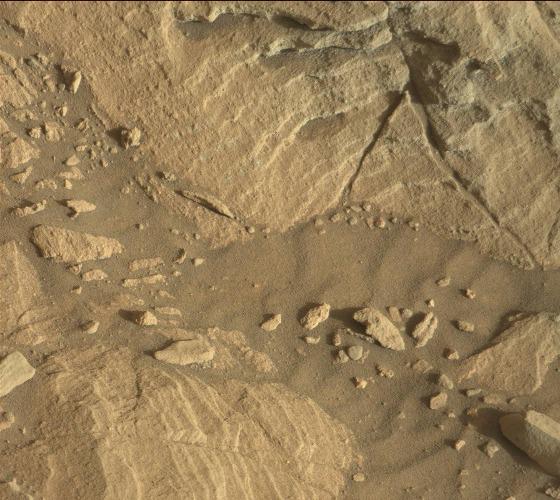
Terrain classes present: Bedrock, Gravel / Sand / Soil, Rock, Shadow